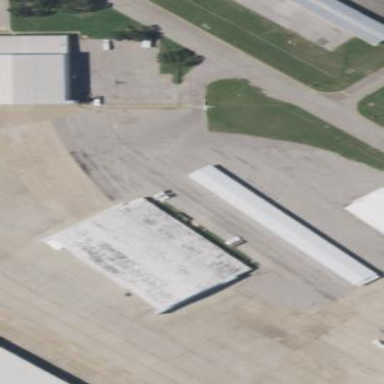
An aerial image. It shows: Hangar located at airport.